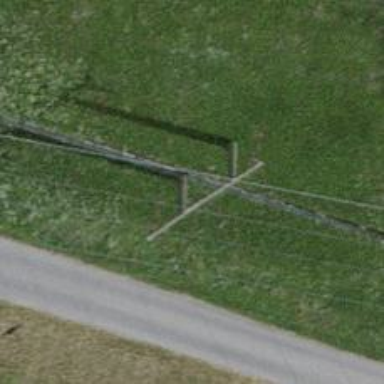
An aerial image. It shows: Three cables of power line.